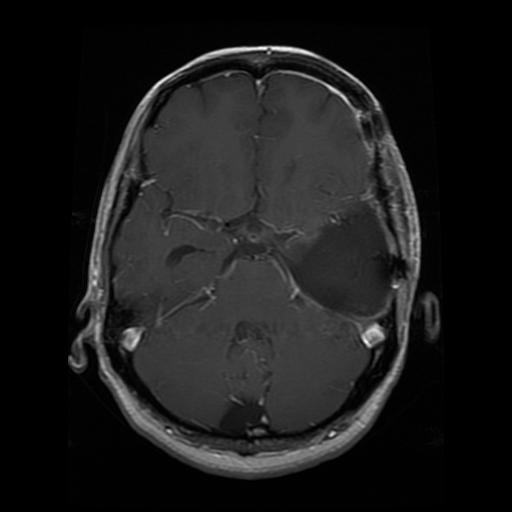
Label: glioma